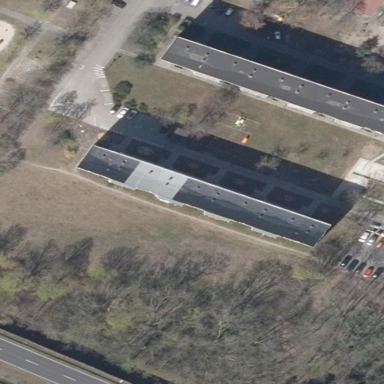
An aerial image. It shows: Building with apartments and flat roof.